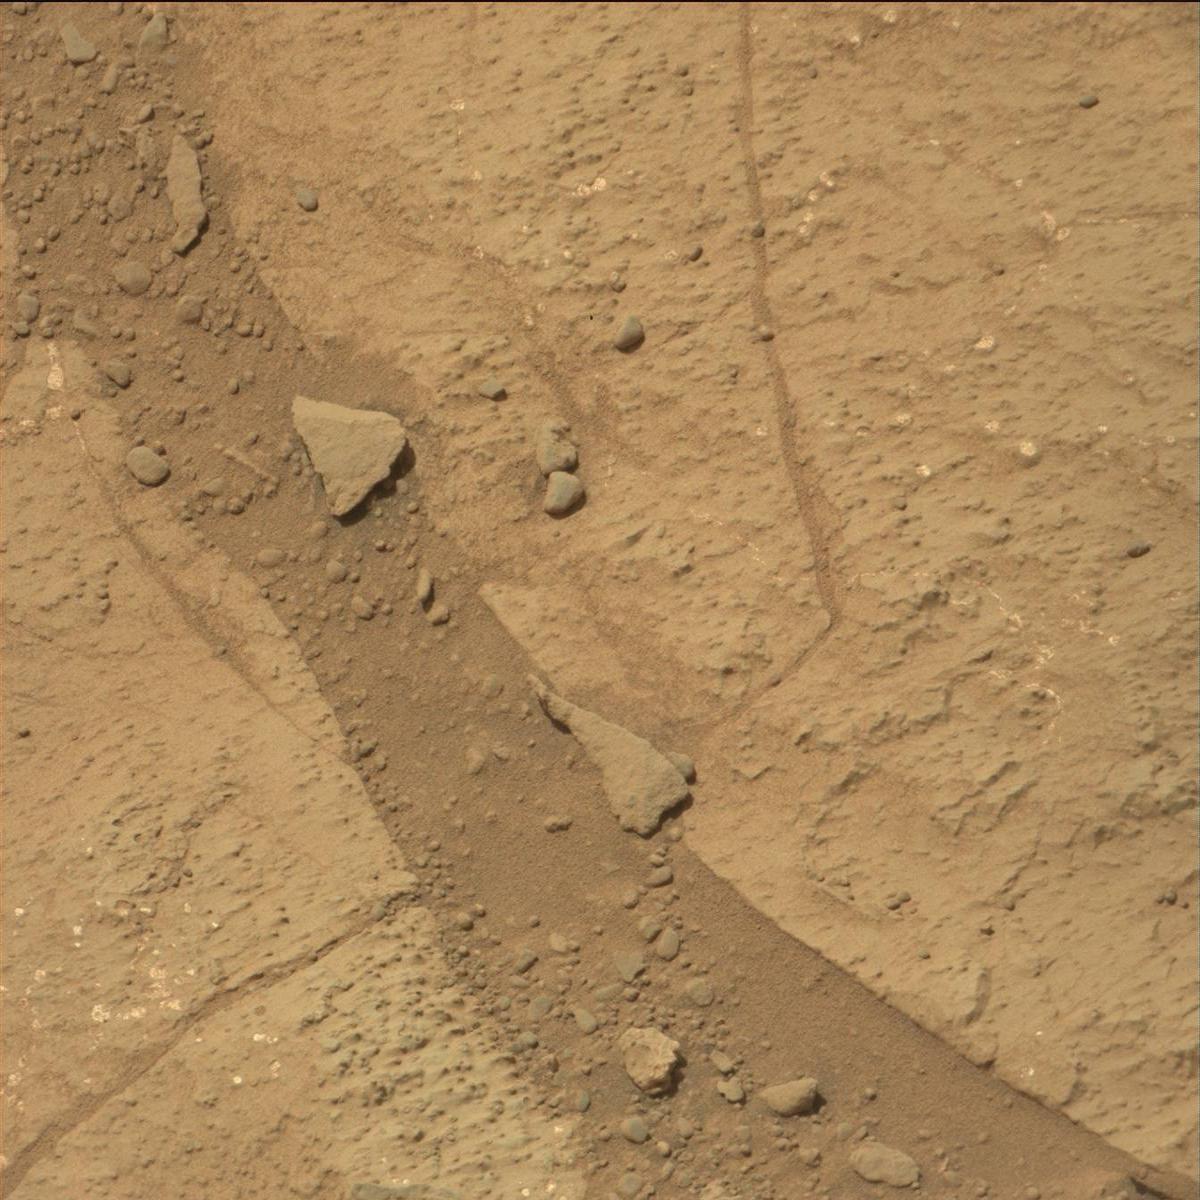
Terrain classes present: Bedrock, Rock, Sand / Soil